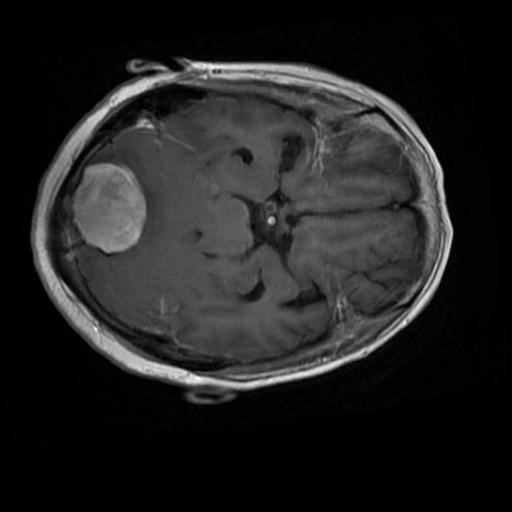
Label: brain_menin